Question:
I need to generate bookmarks in Word 2010 programmatically, with the header name as the bookmark name.
I have the following code which makes a word a bookmark, but the bookmark name remains the same as the string 'Heading 1' is only available in the name variable:
'''
Sub bookmarking()
Selection.EndKey Unit:=wdLine, Extend:=wdExtend
With ActiveDocument.Bookmarks
.Add Range:=Selection.Range, Name:=" Heading 1"
.DefaultSorting = wdSortByName
.ShowHidden = False
End With
End Sub
'''
Instead of the 'Heading 1' in the name variable, I want content from the clipboard. Please help me replace that 'Heading 1' with clipboard content.
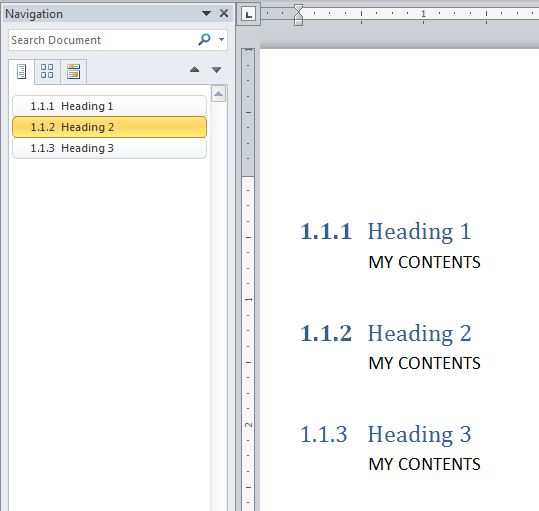
Answer: Use a 'DataObject' from the 'Microsoft Forms 2.0 Object Library':
'''
Private Function GetClipboardData()
Dim objDataObject As MSForms.DataObject ''need to add reference in Tools |References
Set objDataObject = New MSForms.DataObject
objDataObject.GetFromClipboard
On Error Resume Next
GetClipboardData = objDataObject.GetText
If Err.Number = -<PHONE> Then
MsgBox "Error: current clipboard data is either empty or is not text. Clibpoard must contain text."
End If
End Function
'''
Then, back your main code, have the bookmark name be this clipboard data:
'''
...
.Add Range:=Selection.Range, Name:=GetClipboardData()
...
'''
Is this a good start for you? There are other ways which may be more robust depending on your needs. However this should serve as good proof-of-concept.